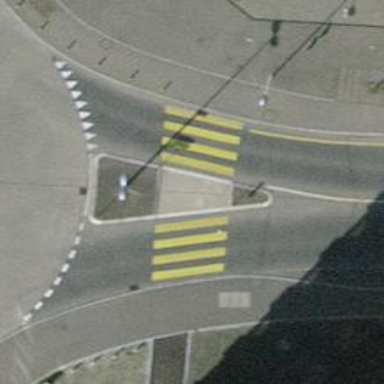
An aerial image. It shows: Zebra crossing with pedestrian island.